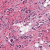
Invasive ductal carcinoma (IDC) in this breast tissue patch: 1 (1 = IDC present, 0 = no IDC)